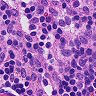
Metastatic tissue present: no